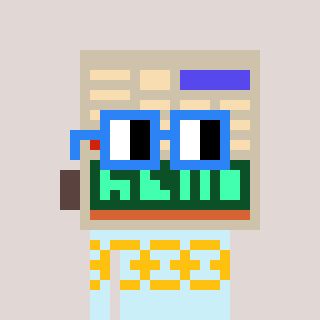
a pixel art character with square blue glasses, a calculator-shaped head and a cold-colored body on a warm background